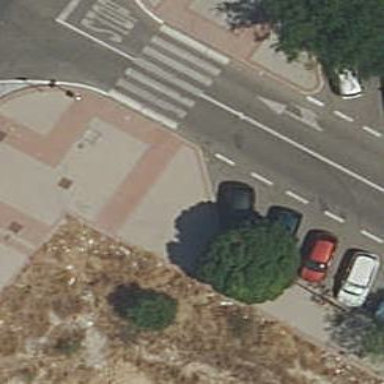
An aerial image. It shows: Sidewalk along the footway.